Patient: sex M, age 35
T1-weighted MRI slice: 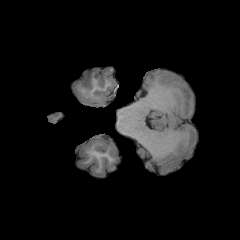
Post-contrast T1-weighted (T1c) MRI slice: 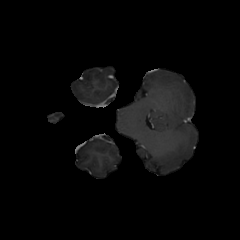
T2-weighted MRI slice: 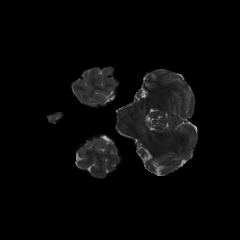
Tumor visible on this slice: no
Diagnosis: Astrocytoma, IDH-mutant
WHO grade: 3